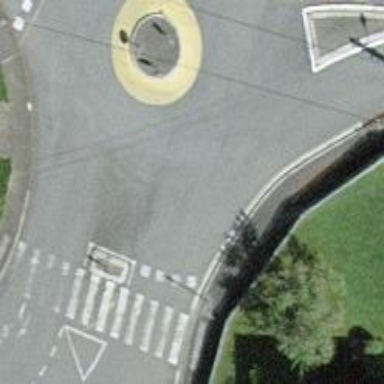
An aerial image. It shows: Roundabout on residential road.